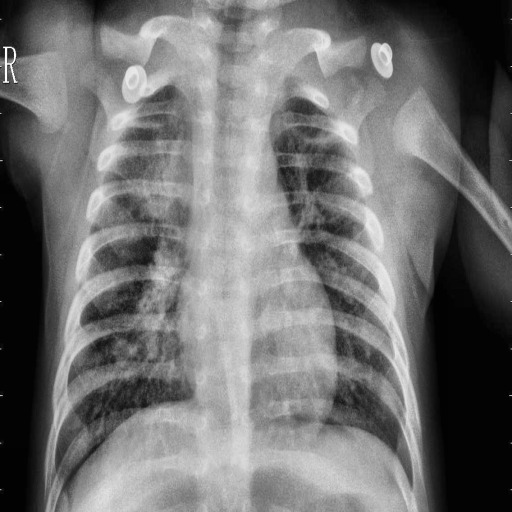
Finding: PNEUMONIA